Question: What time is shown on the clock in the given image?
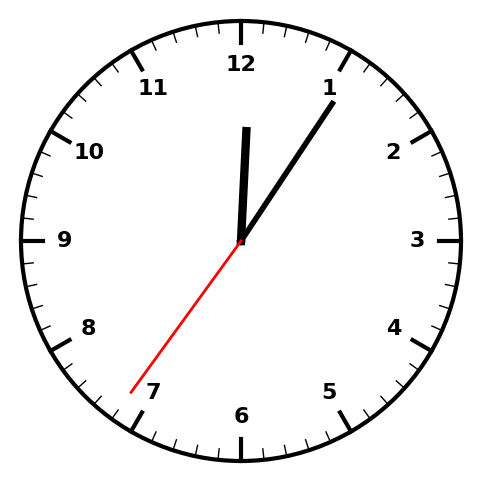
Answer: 12:05:36